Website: walmart
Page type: customer-info-address
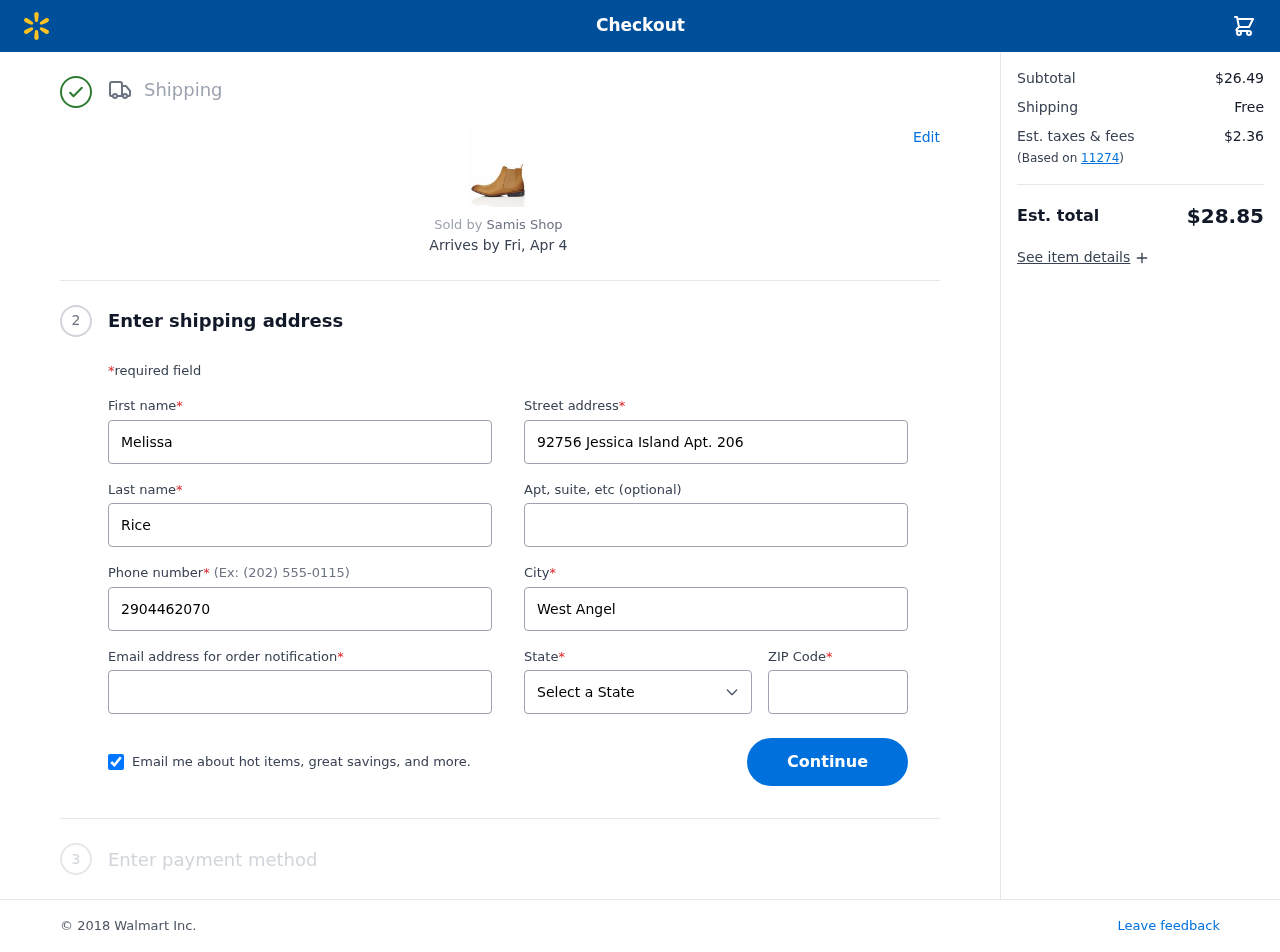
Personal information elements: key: PII_CITY
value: West Angelafurt
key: PII_EMAIL
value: melissa_rice@gmail.com
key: PII_FIRSTNAME
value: Melissa
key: PII_LASTNAME
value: Rice
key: PII_PHONE
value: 2904462070
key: PII_POSTCODE
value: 11274
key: PII_STATE
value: Iowa
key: PII_STREET
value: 92756 Jessica Island Apt. 206
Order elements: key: ORDER_DELIVERY_DATE
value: Fri, Apr 4
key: ORDER_SUBTOTAL
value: $26.49
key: ORDER_SHIPPING_COST
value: Free
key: ORDER_TAX
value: $2.36
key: ORDER_TOTAL
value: $28.85